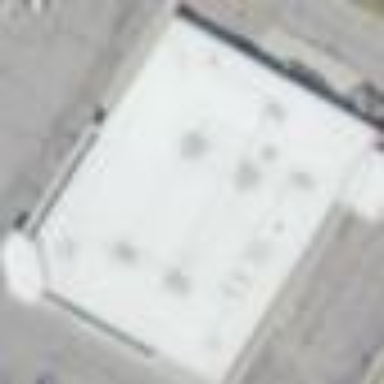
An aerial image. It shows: Retail building.